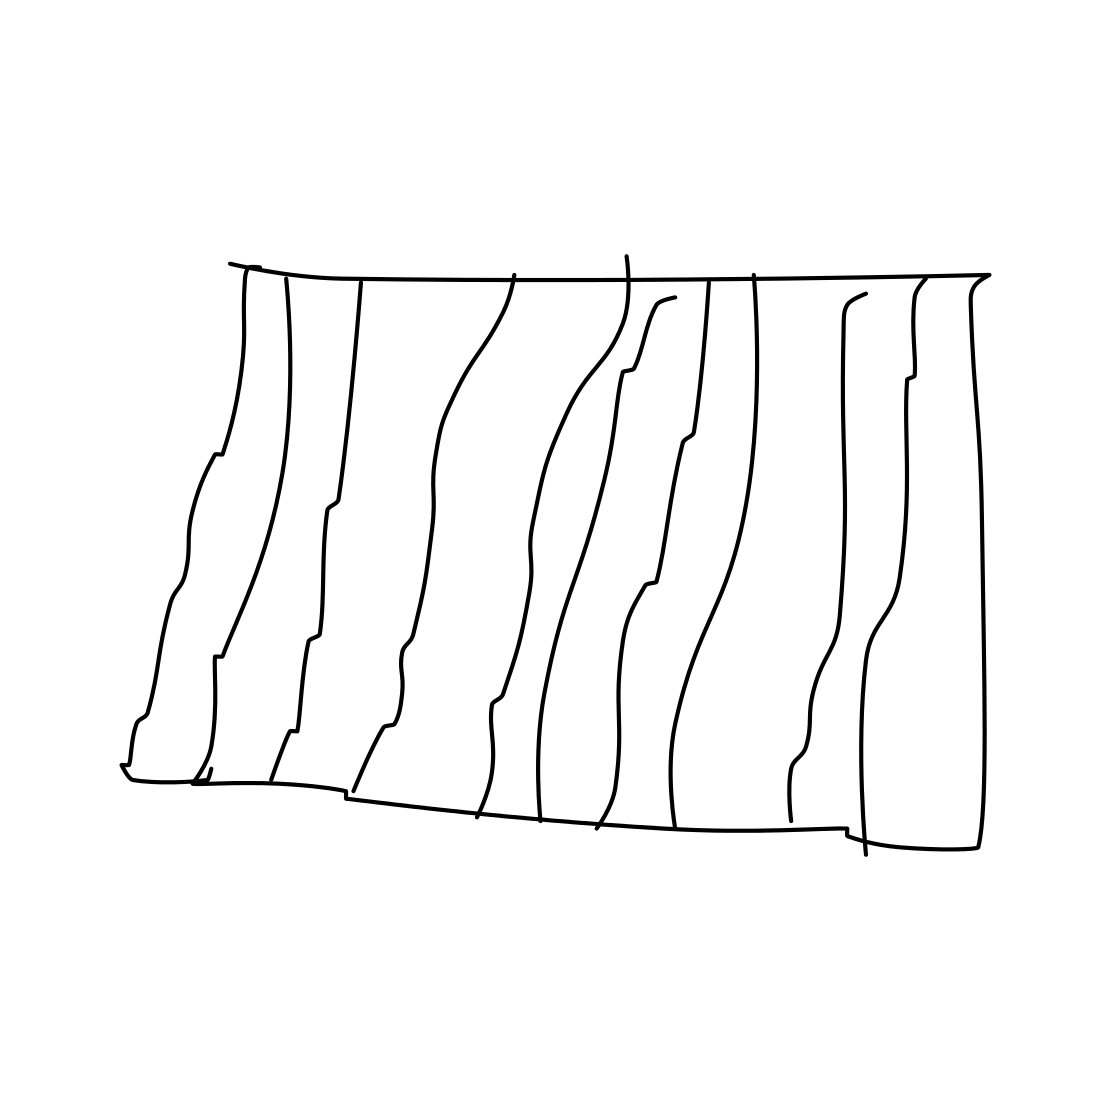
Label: bread